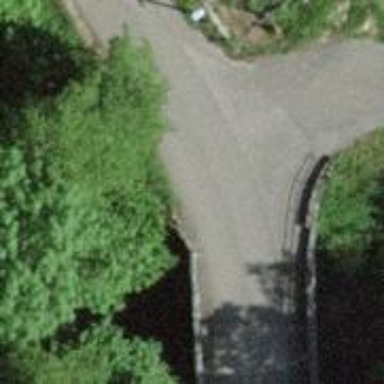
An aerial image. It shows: Residential road with bridge.